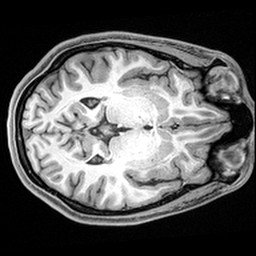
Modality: T1w
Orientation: axial
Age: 21
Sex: female
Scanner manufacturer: siemens
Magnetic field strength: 3 T
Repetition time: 2.4 s
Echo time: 0.0022 s